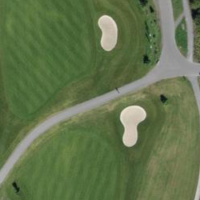
EUNIS habitat code: 53
Species observed at this site:
Cirsium heterophyllum